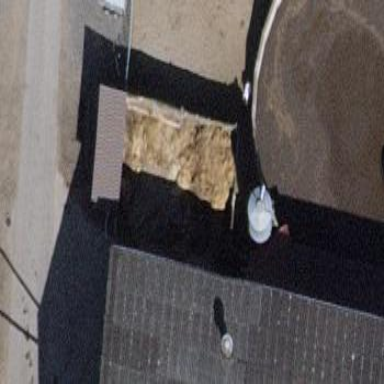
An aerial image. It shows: Storage tank that is man-made.